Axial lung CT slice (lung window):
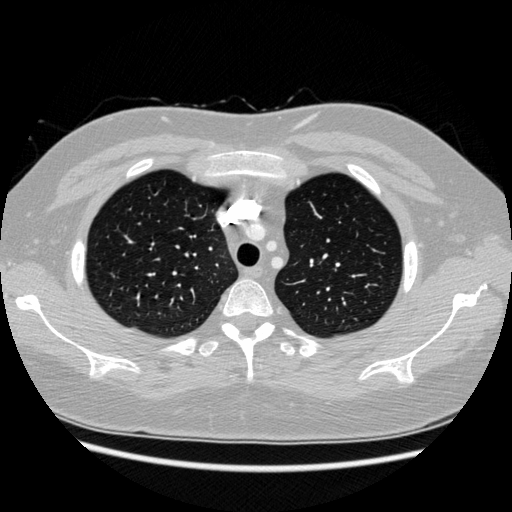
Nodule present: no